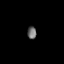
Tissue: prostate
Cell type: T cells
Senescence score: 0.3326
Nuclear area (px): 112
Mean DAPI intensity: 106.161